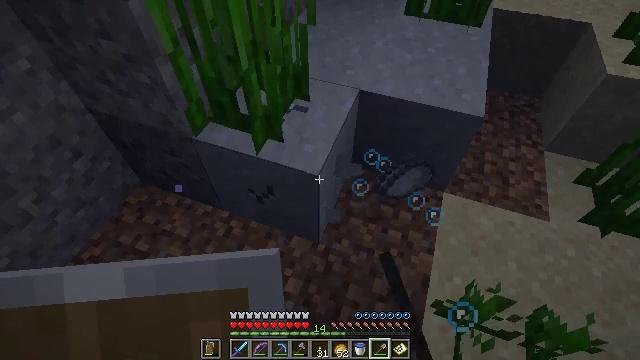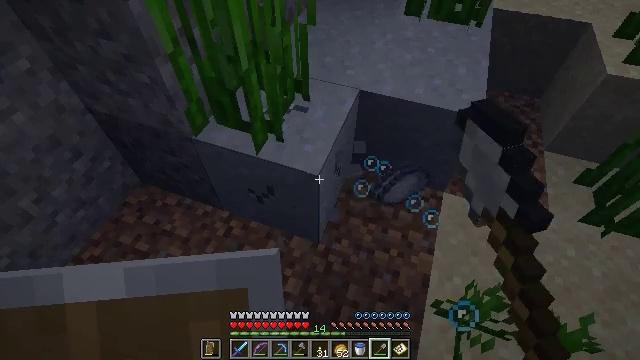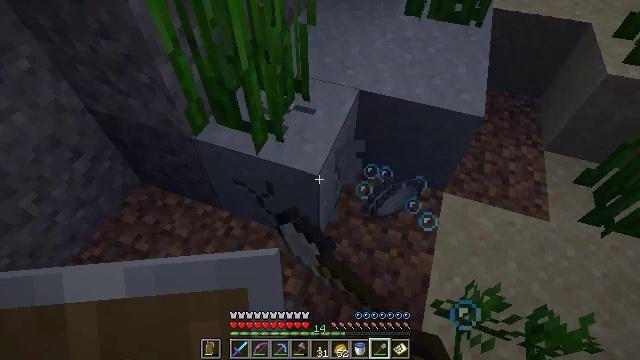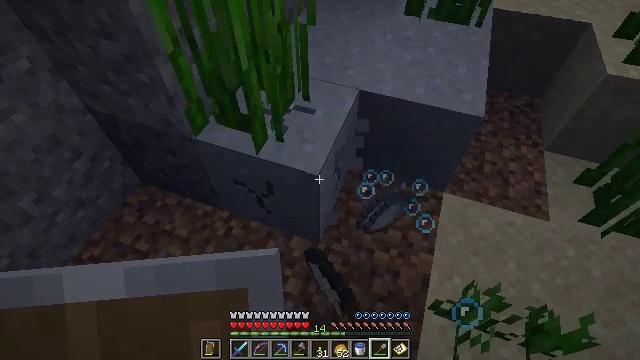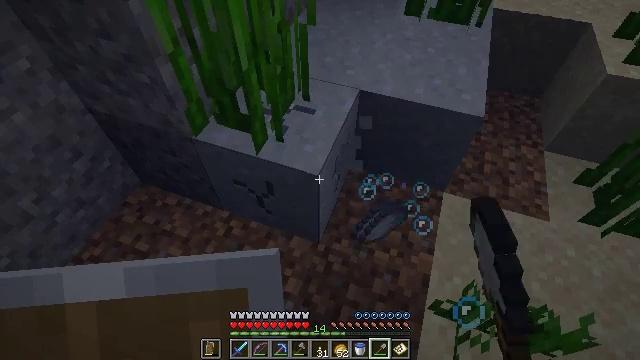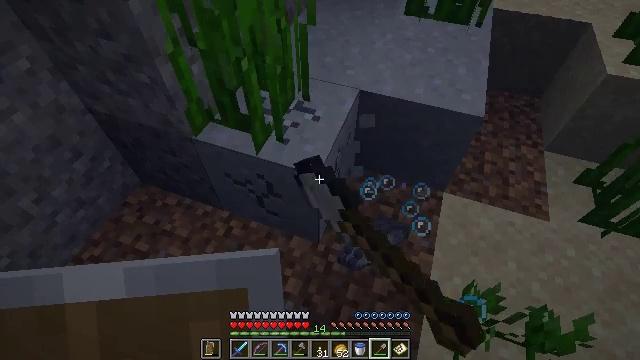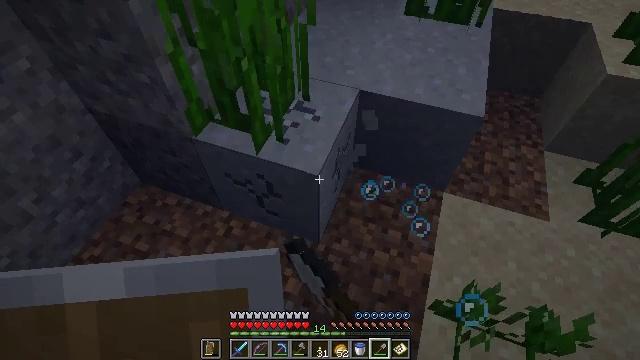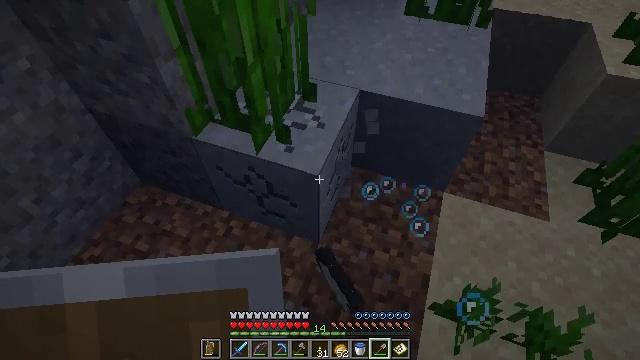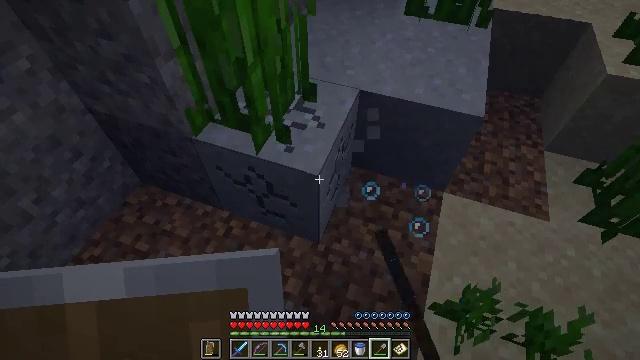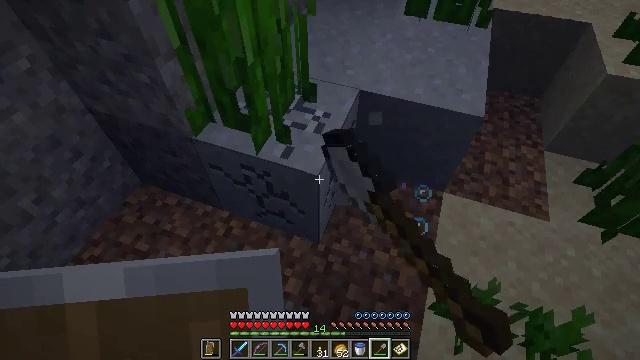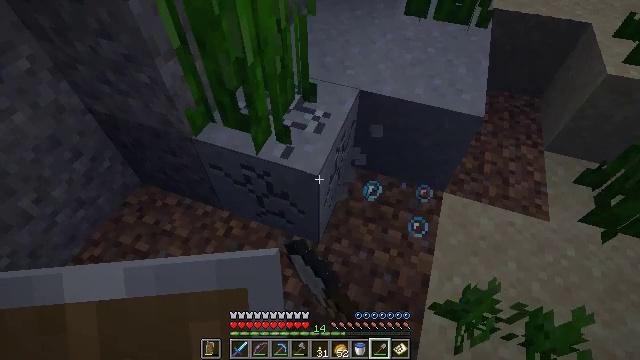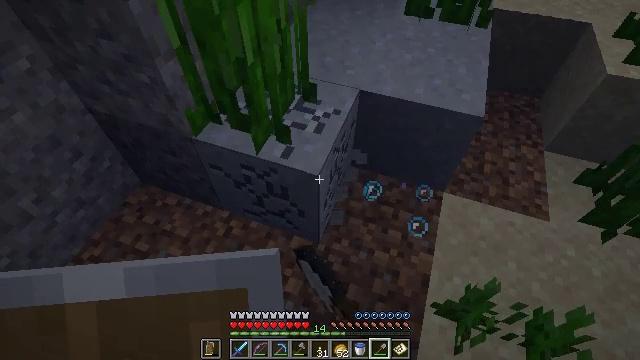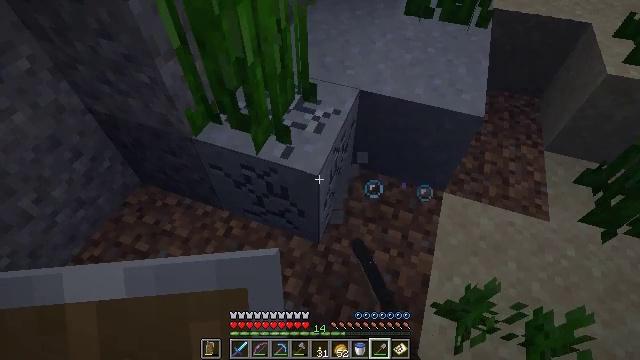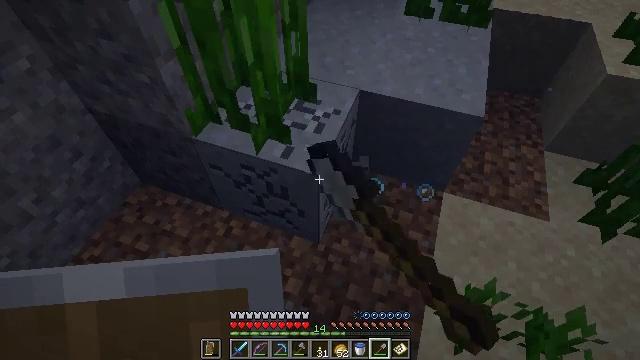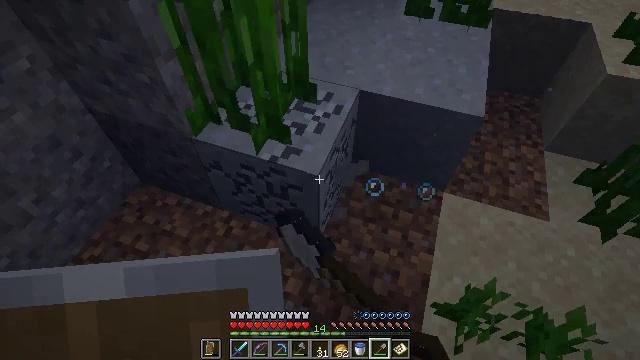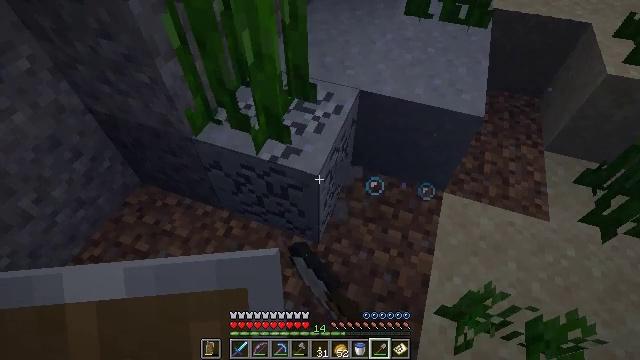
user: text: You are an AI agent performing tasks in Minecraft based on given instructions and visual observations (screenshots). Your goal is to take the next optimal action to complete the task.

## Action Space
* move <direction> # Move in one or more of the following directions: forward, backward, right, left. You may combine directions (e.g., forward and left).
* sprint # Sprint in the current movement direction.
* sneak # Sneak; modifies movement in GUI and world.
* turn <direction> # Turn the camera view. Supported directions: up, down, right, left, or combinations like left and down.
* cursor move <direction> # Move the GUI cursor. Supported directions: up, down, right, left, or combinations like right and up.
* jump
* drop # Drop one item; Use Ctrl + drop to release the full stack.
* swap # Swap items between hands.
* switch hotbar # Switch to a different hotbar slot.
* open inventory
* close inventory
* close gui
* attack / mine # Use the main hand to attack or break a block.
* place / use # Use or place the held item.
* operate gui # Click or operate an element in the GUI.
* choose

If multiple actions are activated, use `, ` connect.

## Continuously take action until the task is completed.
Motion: motion action
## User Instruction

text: Attack the clay block to obtain it.
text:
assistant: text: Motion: attack / mine
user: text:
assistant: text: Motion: attack / mine
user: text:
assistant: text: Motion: attack / mine
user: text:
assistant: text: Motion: attack / mine
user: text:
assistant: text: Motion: attack / mine
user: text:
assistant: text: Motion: attack / mine
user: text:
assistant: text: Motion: attack / mine
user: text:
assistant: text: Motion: attack / mine
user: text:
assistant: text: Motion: attack / mine
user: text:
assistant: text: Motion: attack / mine
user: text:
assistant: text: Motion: attack / mine
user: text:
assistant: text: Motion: attack / mine
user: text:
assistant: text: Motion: attack / mine
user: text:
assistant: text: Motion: attack / mine
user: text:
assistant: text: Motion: attack / mine
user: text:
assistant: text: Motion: attack / mine
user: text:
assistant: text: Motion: attack / mine
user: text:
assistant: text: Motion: attack / mine
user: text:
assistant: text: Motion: attack / mine
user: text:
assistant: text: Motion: attack / mine
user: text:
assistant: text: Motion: attack / mine
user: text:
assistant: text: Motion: attack / mine
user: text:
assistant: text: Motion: turn right and up, attack / mine
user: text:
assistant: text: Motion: turn right and up, attack / mine
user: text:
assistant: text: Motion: attack / mine
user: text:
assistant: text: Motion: attack / mine
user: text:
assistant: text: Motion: attack / mine
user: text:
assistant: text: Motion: attack / mine
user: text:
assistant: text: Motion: attack / mine
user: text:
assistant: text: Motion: attack / mine